Field crop: tomato
Growth stage: 1
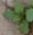
Species: solanum